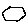
Label: hexagon